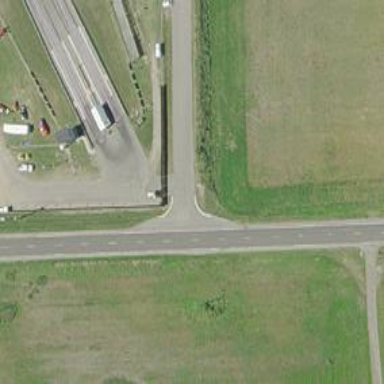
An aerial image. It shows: Raceway road.